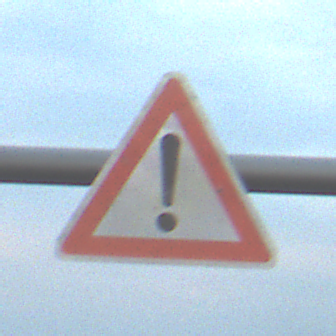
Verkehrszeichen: Gefahrenstelle
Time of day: SunriseSunset
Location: Outdoor (RoadRail)
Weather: PartlyCloudy
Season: NotSpecified
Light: Natural